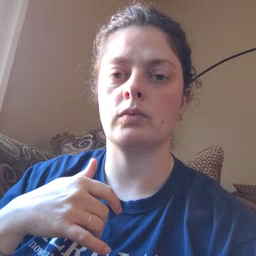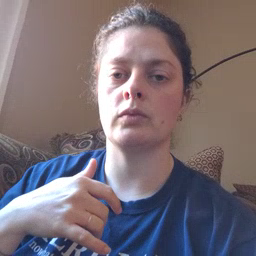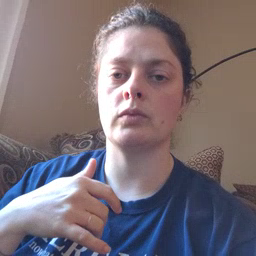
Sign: callonphone